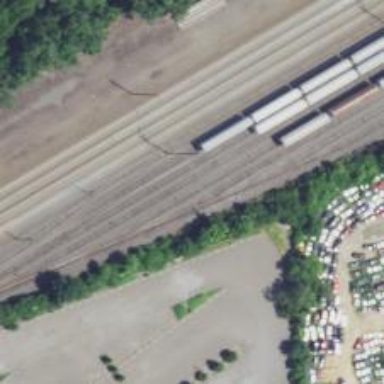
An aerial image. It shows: Railway yard used for servicing trains.